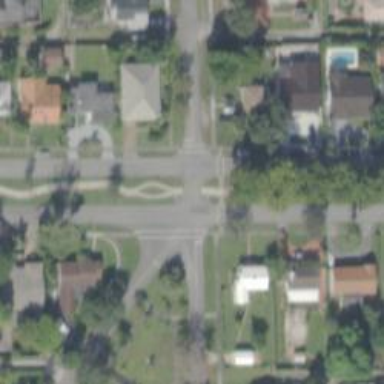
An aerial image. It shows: Marked crossing on the road.